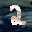
Label: 2